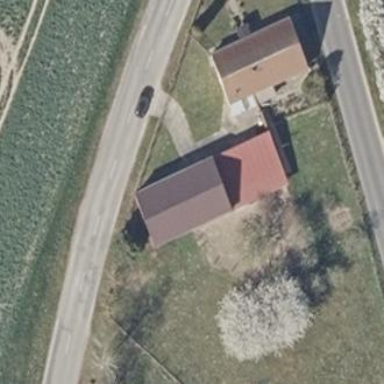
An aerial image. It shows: Shed.